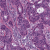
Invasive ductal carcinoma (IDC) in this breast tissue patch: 1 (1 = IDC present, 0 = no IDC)